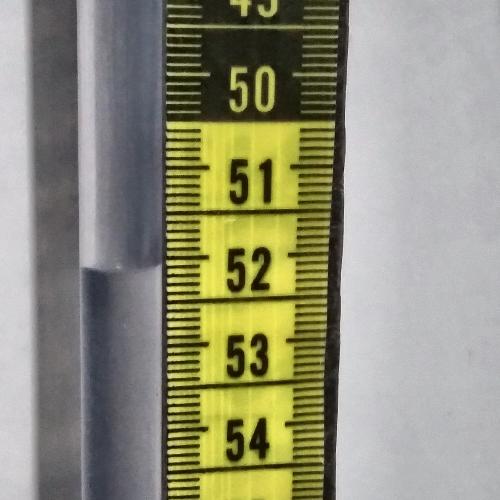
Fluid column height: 52.1 cm